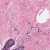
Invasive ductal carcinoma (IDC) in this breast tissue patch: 0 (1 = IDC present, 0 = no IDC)